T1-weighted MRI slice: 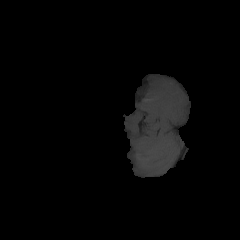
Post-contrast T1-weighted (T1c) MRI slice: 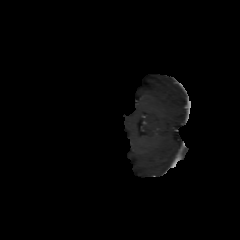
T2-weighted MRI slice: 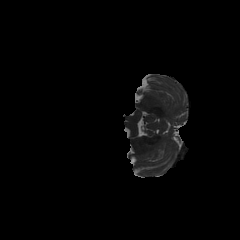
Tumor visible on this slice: no